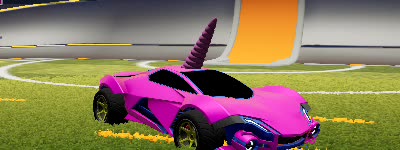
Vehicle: werewolf